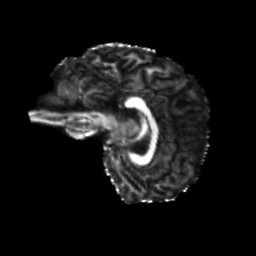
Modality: FA
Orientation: sagittal
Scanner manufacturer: siemens
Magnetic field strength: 3 T
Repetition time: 4 s
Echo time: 0.0594 s